Question: I'm looking for a simple component that displays mathematical expressions in Delphi. When I started out I thought it would be easy to find something on the net, but it turns out it was harder than anticipated. There are lots and lots of components that will mathematical expressions, but few (none?) that will display them.
Ideally I would like a component as simple as a TLabel, where I could set the caption to some expression and it would be displayed correctly, but some sort of library that let's me draw expressions to a canvas would also be sufficient for my needs.
I'm not talking about plotting graphs of functions or something like that. I want to display (for instance)
> (X^2+3)/X
like this:
>
MBo's answer was just what I was looking for. Some people may be put off by the fact that all comments and documentation are in Russian, but don't let that scare you. It was really easy to use.
Installation: Unzip the files (at least "ExprMake.pas" and "ExprDraw.pas") to a directory in your library path. That's it.
Use: I haven't experimented extensively with it, but these few lines demonstrates how easy it is.
'''
procedure TForm1.Button1Click(Sender: TObject);
var
vExprC : TExprClass;
vExprB : TExprBuilder;
begin
vExprB := TExprBuilder.Create;
try
vExprC := vExprB.BuildExpr('(X^2+3)/X');
vExprC.Canvas := Canvas;
vExprC.Font.Size := 50;
vExprC.Draw(10,10,ehLeft,evTop);
finally
vExprC.Free;
vExprB.Free;
end;
end;
'''
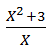
Answer: <URL>.
Addition about credits:
Modules are free.
(raw translation from readme.txt)